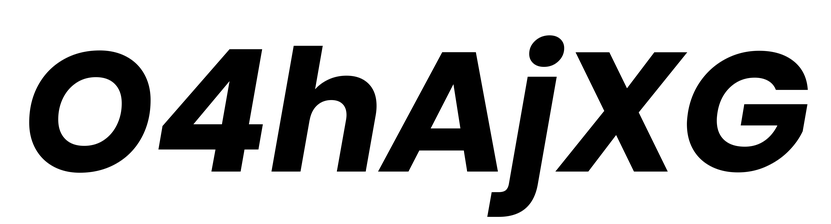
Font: Poppins-BoldItalic